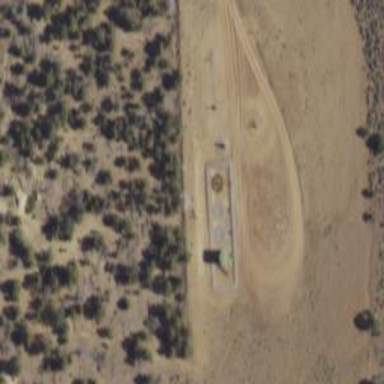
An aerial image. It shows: Storage tank that is man-made.